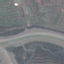
Label: River